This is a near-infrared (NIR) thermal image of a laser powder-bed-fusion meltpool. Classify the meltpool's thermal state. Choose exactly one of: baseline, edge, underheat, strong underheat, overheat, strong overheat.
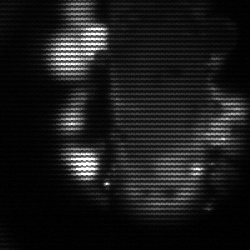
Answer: strong underheat